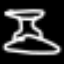
Label: hourglass